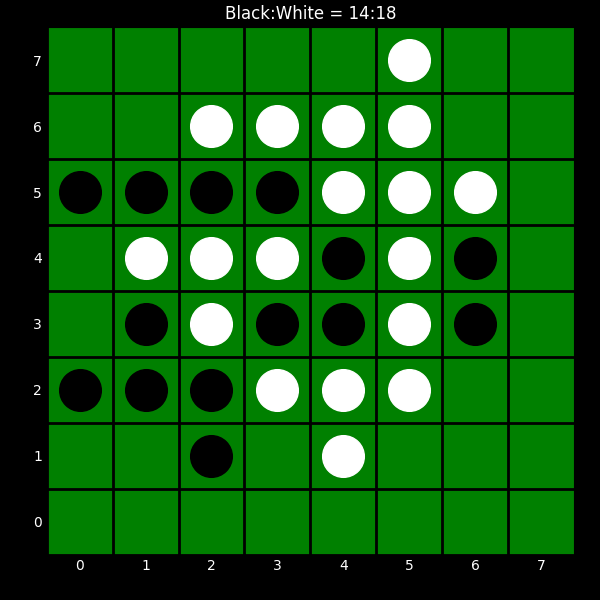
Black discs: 14
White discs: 18